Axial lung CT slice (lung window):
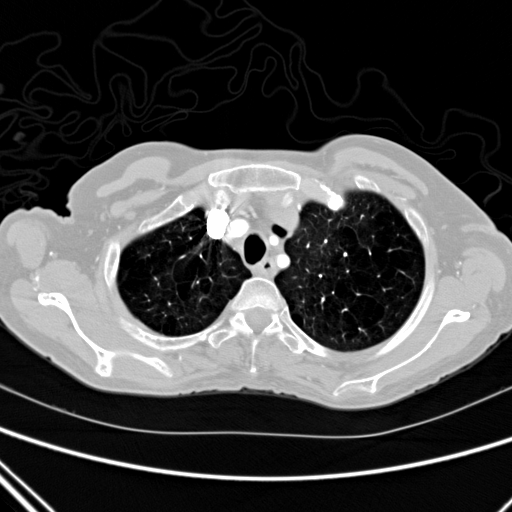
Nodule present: no